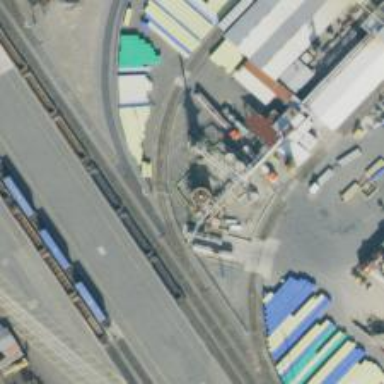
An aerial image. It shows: Rail spur service.